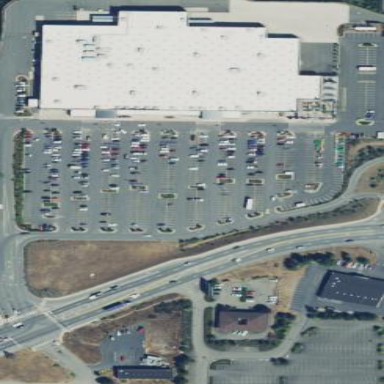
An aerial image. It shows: Retail area.